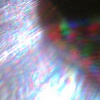
Label: sunburn